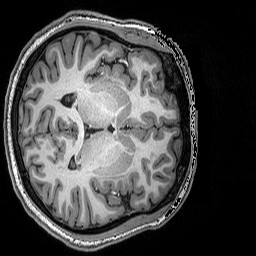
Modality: T1w
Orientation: axial
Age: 19
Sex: female
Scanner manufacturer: siemens
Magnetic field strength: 3 T
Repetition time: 2.5 s
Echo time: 0.00343 s